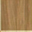
Piece: xx